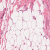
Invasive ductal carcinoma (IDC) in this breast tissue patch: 0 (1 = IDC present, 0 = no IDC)